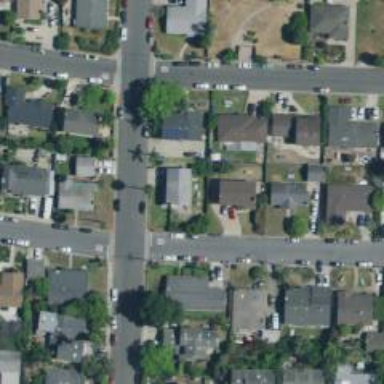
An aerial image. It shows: Driveway.